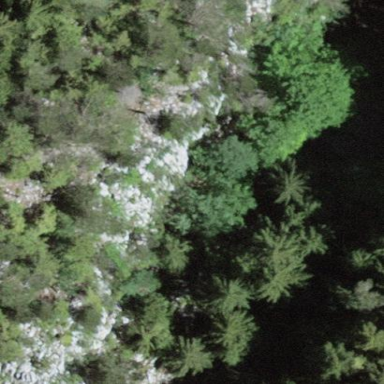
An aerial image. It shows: Landscape of bare rock.